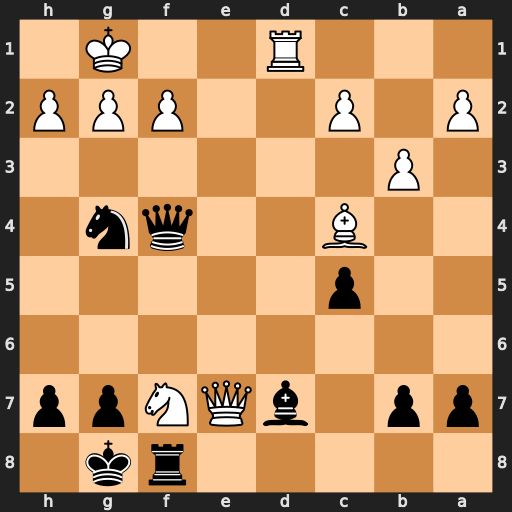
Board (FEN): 5rk1/pp1bQNpp/8/2p5/2B2qn1/1P6/P1P2PPP/3R2K1
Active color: b
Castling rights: -
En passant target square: -
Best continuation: Qxf2+ Kh1 Ne3 Rg1 Nxc4